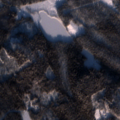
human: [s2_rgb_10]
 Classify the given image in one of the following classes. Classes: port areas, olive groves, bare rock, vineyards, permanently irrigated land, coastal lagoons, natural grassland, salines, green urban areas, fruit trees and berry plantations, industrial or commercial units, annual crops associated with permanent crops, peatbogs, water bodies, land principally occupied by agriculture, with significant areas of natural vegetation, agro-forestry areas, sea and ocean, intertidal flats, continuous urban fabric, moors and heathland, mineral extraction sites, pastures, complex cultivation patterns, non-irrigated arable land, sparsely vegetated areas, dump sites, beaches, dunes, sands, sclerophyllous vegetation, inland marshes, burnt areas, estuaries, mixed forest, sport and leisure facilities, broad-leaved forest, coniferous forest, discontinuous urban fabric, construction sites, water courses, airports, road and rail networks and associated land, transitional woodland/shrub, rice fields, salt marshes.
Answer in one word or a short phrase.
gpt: coniferous forest, mixed forest